Question: I'm trying to implement RecyclerView with CardView, cards are just imageviews with textview on top of it. At first everything works as intended, but if you for example scroll down, and then back up in recyclerView then imageViews will be empty, textviews are fine.

Adapter:
'''
public class NewsCardAdapter : RecyclerView.Adapter
{
private List<RSSItem> items;
public NewsCardAdapter()
{
HasStableIds = true;
}
public override RecyclerView.ViewHolder OnCreateViewHolder(ViewGroup parent, int viewType)
{
var view = LayoutInflater.From(parent.Context).Inflate(Resource.Layout.NewsItem, parent, false);
NewsViewHolder viewHolder = new NewsViewHolder(view);
return viewHolder;
}
public override long GetItemId(int position)
{
return items[position].Id;
}
public override async void OnBindViewHolder(RecyclerView.ViewHolder viewHolder, int position)
{
var item = items[position];
var holder = viewHolder as NewsViewHolder;
if (item.ThumbNail != null)
{
holder.ImgThumbnail.SetImageBitmap(await BitmapFactory.DecodeStreamAsync(item.ThumbNail));
}
else
{
// Place holder in case item doesn't have thumbnail
holder.ImgThumbnail.SetImageResource(Resource.Drawable.Icon);
}
holder.Title.Text = item.Title;
}
public override int ItemCount => items.Count;
public List<RSSItem> Items
{
get { return items; }
set { items = value; }
}
}
public class NewsViewHolder : RecyclerView.ViewHolder
{
private ImageView imgThumbnail;
private TextView title;
public NewsViewHolder(View itemView) : base(itemView)
{
imgThumbnail = itemView.FindViewById<ImageView>(Resource.Id.img_thumbnail);
title = itemView.FindViewById<TextView>(Resource.Id.news_title);
}
public ImageView ImgThumbnail
{
get { return imgThumbnail; }
set { imgThumbnail = value; }
}
public TextView Title
{
get { return title; }
set { title = value; }
}
}
'''
Model (RSSItem) :
'''
public class RSSItem : INotifyPropertyChanged
{
[PrimaryKey, AutoIncrement]
public long Id { get; set; }
public string Title { get; set; }
private Stream thumbnail;
[Ignore]
public Stream ThumbNail
{
get { return thumbnail; }
set
{
thumbnail = value;
OnPropertyChanged();
}
}
// ...
}
'''
My guess - it has something to do with assigning imageView source to bitmap decoded from stream and not storing bitmap itself in model. However I cannot do that since System.Drawable is not part of PCL.
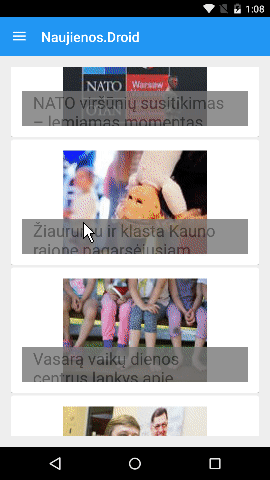
Answer: I suggest you to use <URL> and will sove your problem.